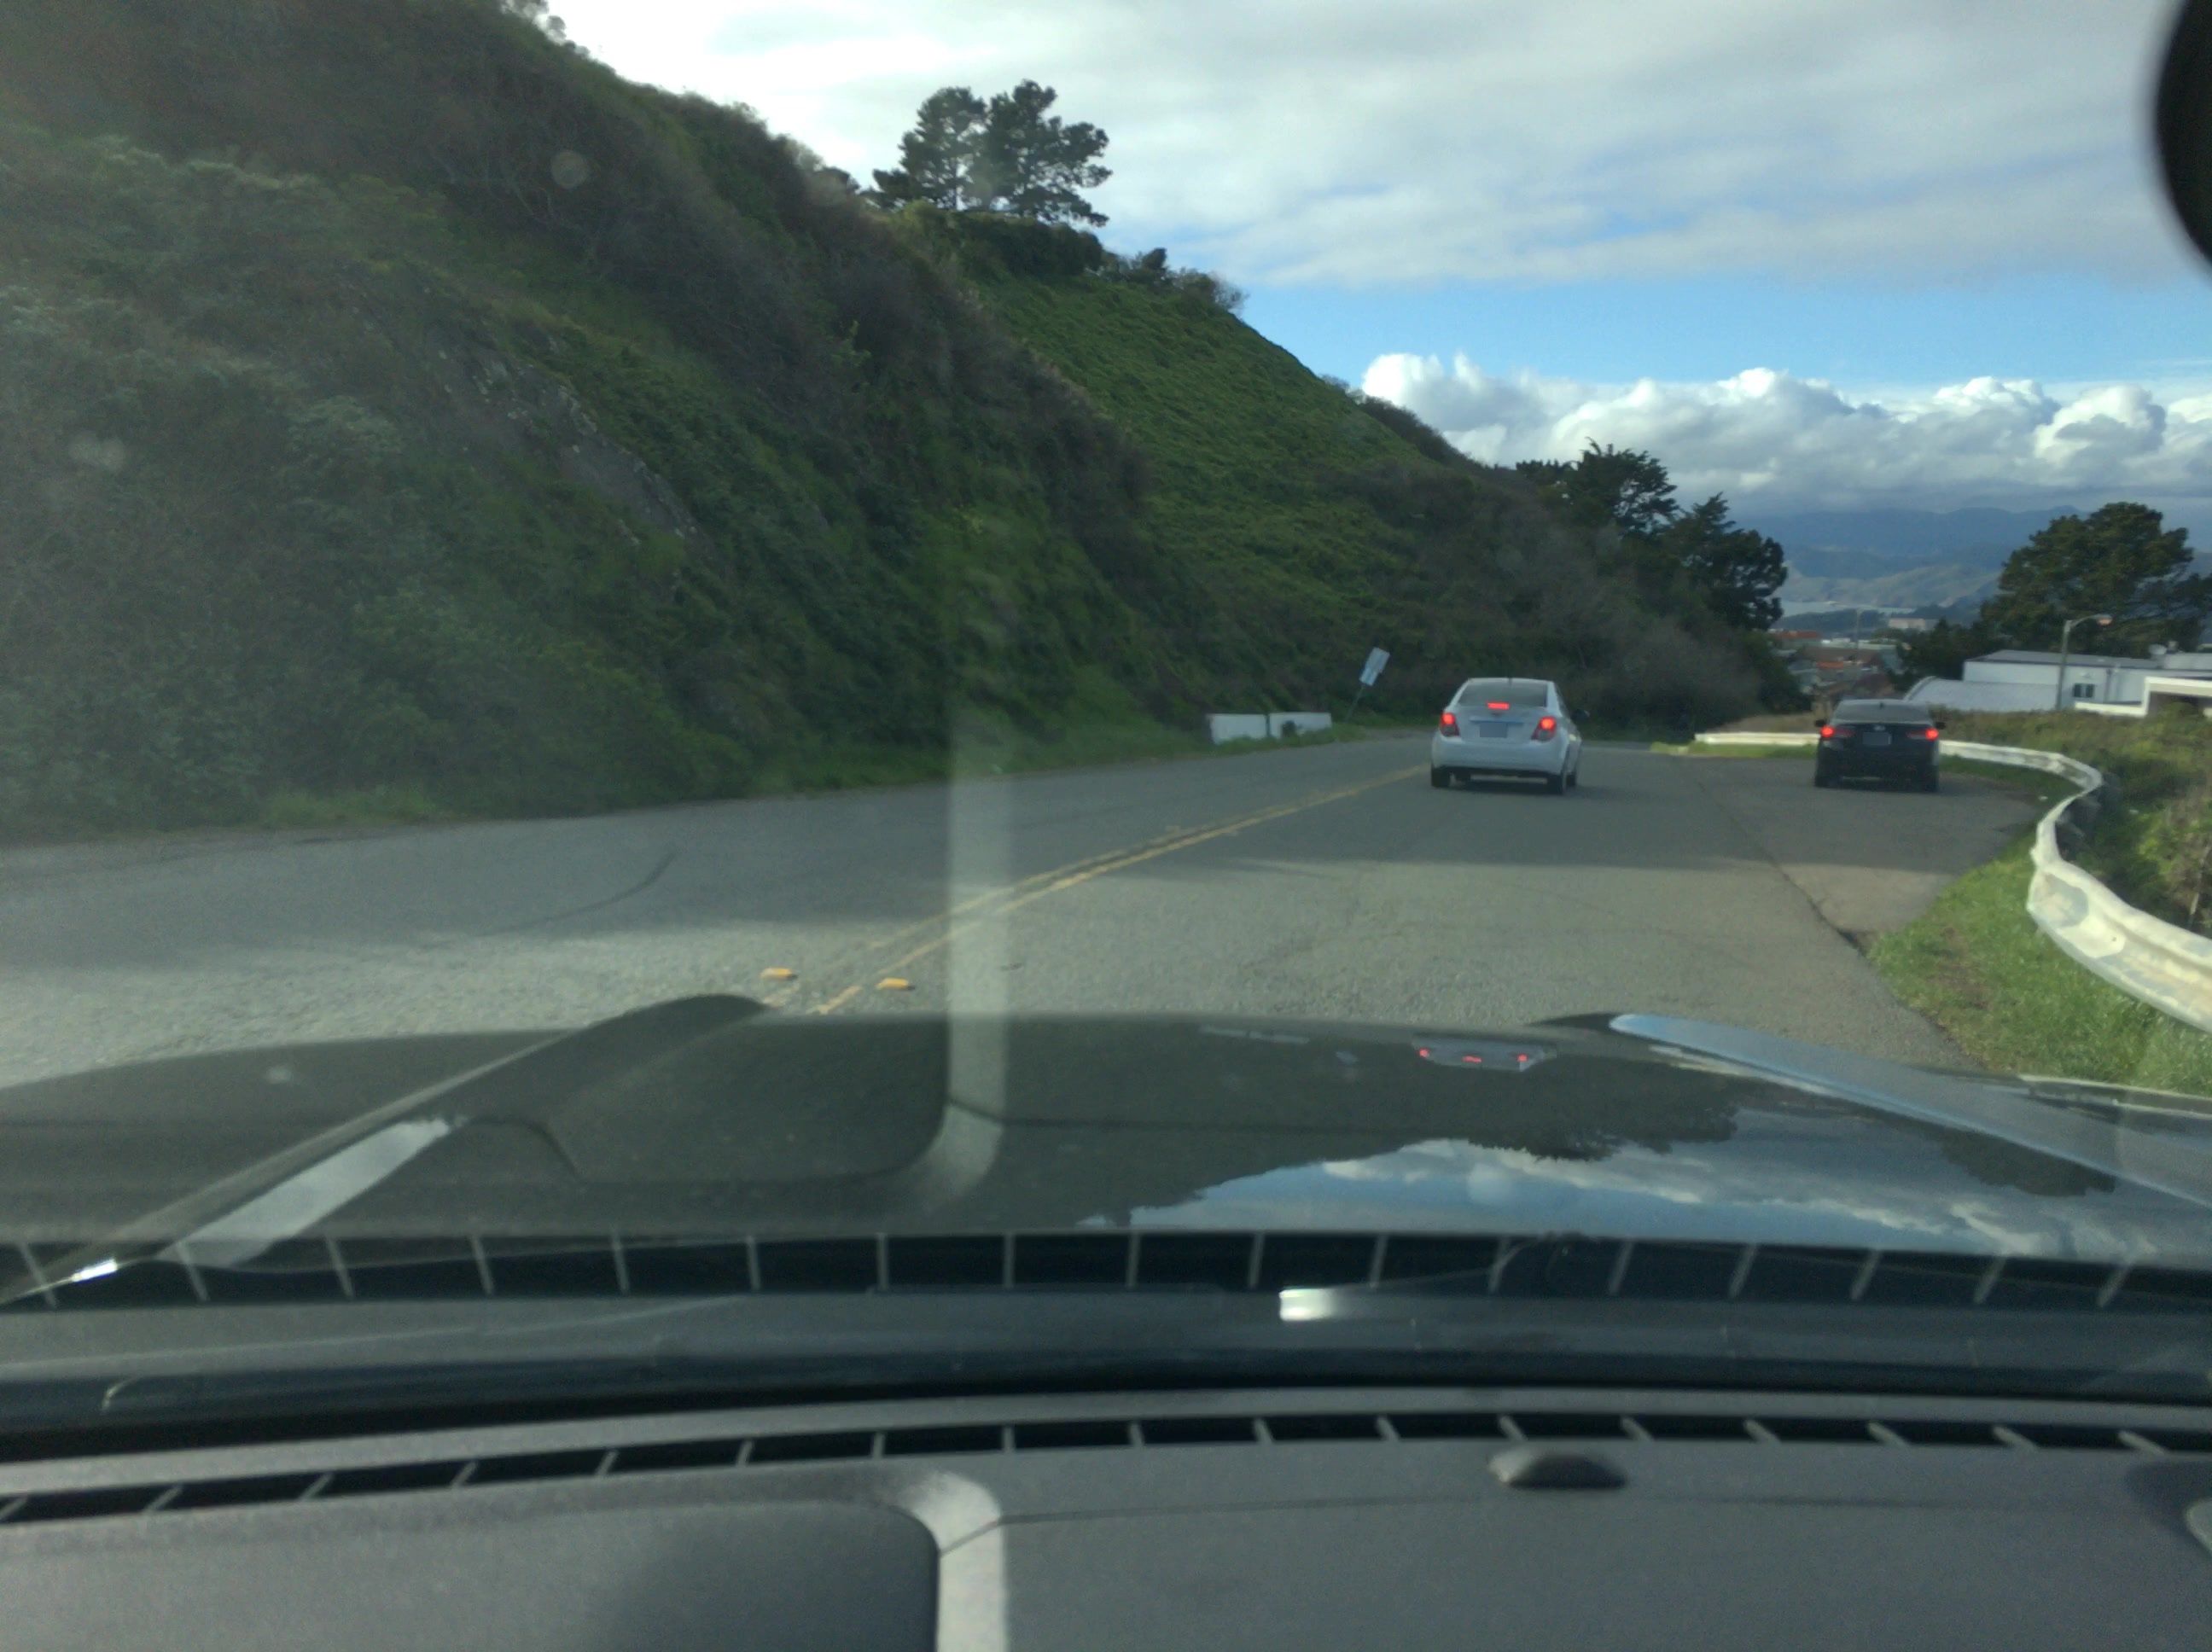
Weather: cloudy
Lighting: day
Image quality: slightly poor
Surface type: driving surface
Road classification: cycleway, tertiary
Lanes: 2
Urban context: urban centre
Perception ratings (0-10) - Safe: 4.02, Lively: 6.49, Beautiful: 5.95, Boring: 5.42, Depressing: 6.15, Wealthy: 0.99